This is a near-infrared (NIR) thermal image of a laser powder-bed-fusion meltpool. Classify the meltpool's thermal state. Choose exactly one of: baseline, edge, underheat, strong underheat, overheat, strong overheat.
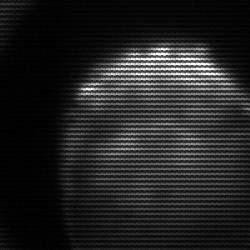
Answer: edge